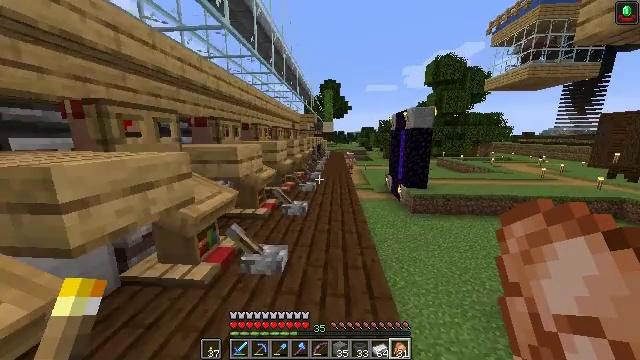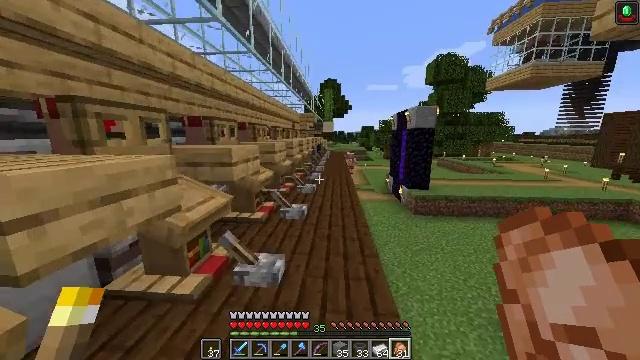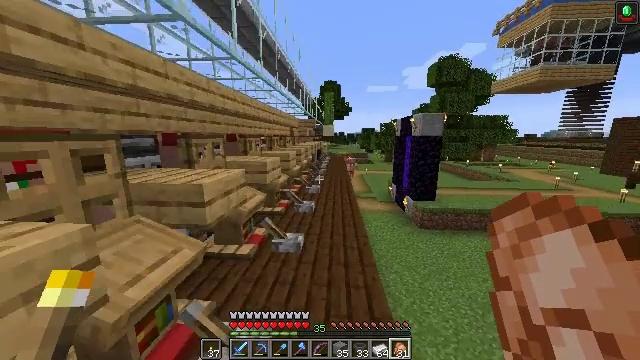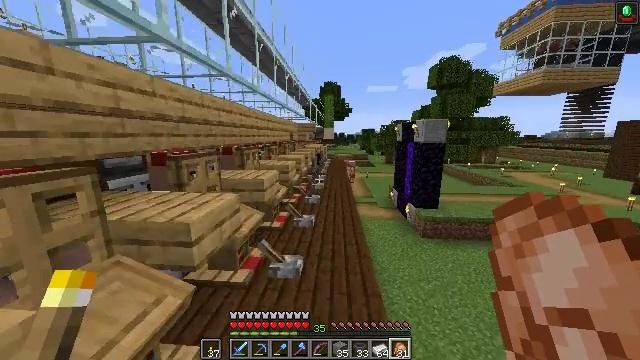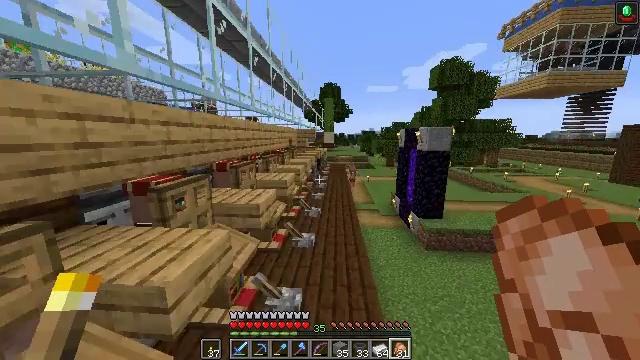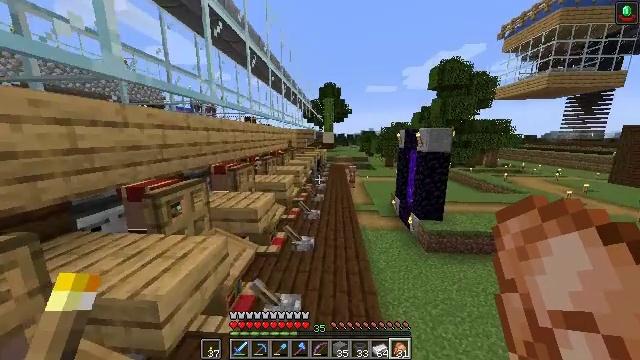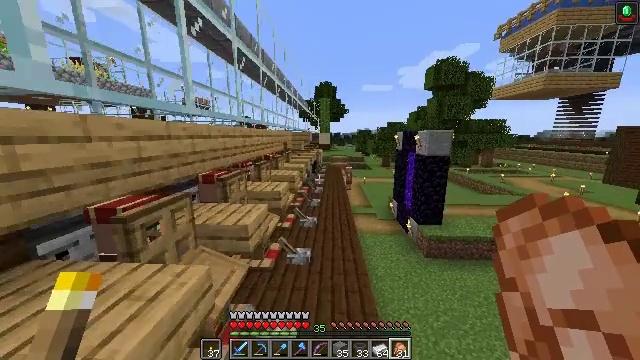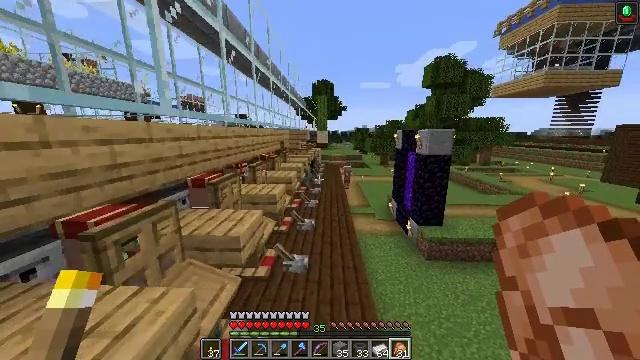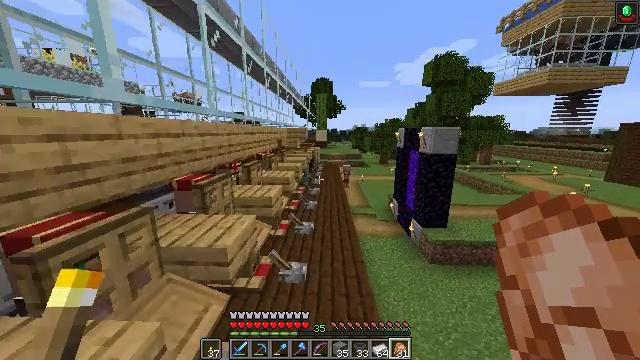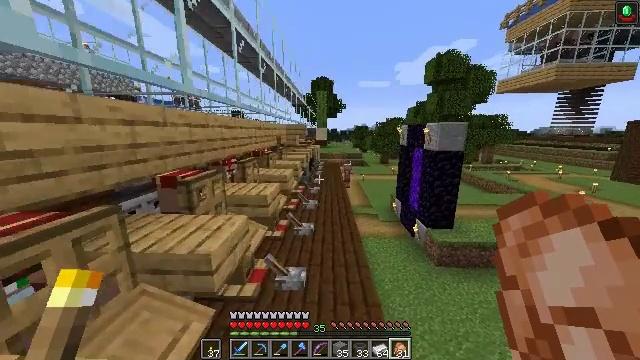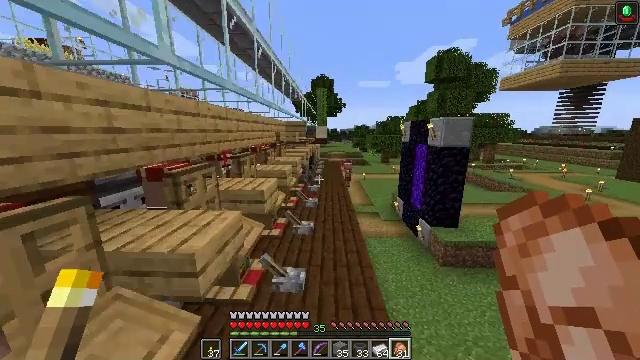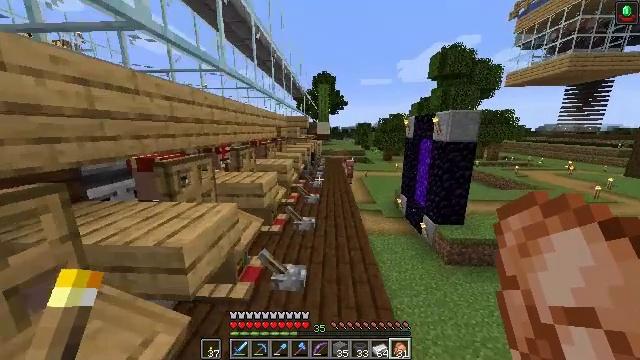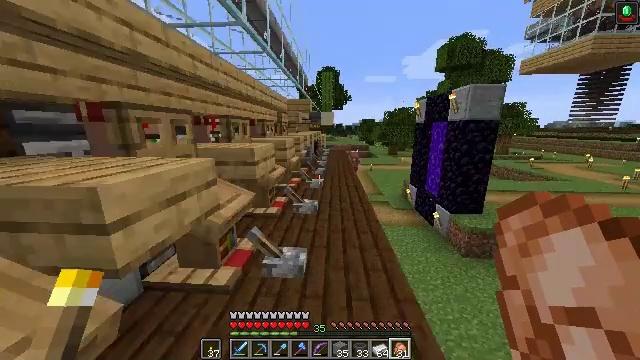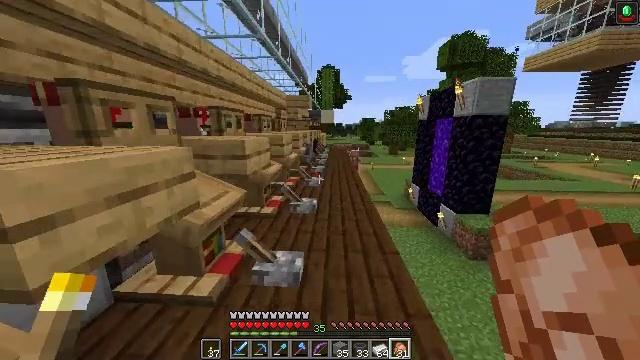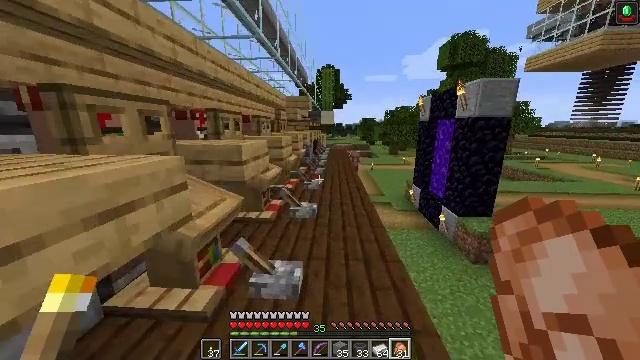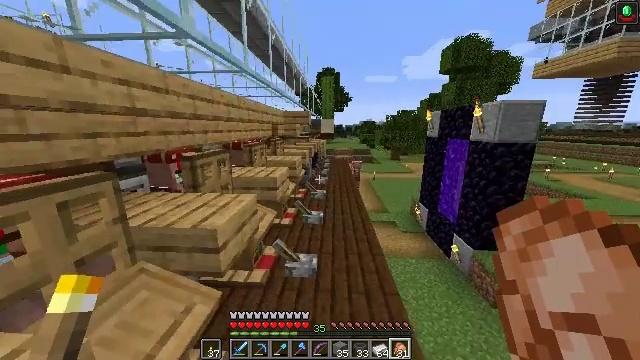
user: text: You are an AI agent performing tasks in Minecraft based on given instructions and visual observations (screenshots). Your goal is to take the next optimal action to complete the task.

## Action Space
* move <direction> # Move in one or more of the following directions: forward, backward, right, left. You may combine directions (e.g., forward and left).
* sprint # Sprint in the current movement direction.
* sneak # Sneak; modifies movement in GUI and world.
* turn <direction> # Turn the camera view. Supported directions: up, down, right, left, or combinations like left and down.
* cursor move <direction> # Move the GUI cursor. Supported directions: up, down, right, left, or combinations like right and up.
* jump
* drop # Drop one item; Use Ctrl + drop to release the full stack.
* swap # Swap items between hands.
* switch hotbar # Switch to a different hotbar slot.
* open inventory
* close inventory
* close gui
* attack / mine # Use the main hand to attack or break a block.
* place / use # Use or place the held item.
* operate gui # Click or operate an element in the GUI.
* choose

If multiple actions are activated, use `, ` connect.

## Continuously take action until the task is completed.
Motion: motion action
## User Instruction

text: Combine materials on the crafting table to make an emerald.
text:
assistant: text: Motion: move forward, jump
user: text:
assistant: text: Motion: move forward, sprint, jump
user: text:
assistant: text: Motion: move forward, sprint, jump
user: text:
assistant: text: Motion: move forward, sprint, jump
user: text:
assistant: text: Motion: move forward, sprint, jump
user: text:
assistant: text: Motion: move forward, sprint, turn right, jump
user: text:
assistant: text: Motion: move forward, jump
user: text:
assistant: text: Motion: move forward, jump
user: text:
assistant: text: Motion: move forward, jump
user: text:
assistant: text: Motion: move forward, jump
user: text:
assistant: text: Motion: move forward, jump
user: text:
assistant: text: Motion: move forward, jump
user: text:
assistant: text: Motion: move forward, jump
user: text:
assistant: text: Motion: move forward, sprint, jump
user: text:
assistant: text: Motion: move forward, sprint, jump
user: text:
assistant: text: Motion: move forward, sprint, jump
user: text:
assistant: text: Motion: move forward, sprint, jump
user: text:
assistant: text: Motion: move forward, jump
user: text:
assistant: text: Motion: move forward, turn right, jump
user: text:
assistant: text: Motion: move forward, turn right, jump
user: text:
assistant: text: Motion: move forward, jump
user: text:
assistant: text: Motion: move forward, jump
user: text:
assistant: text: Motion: move forward, jump
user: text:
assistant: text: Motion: move forward, turn right, jump
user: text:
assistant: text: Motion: move forward, sprint, jump
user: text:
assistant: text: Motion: move forward, sprint, jump
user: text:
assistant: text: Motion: move forward, sprint, jump
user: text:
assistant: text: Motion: move forward, sprint, jump
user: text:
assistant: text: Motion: move forward, jump
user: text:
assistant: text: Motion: move forward, turn right, jump